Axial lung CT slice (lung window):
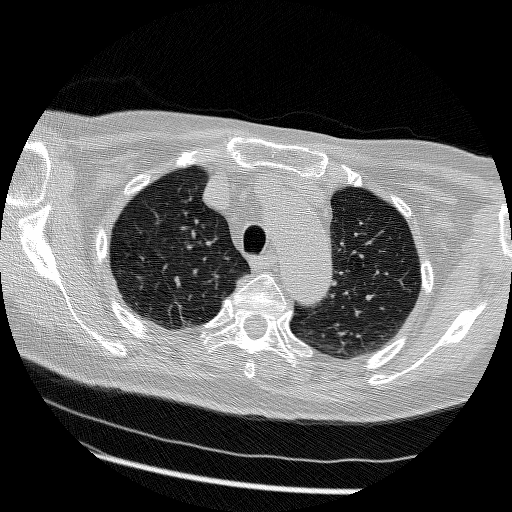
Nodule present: no